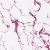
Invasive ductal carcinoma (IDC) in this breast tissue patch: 0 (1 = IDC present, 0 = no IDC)